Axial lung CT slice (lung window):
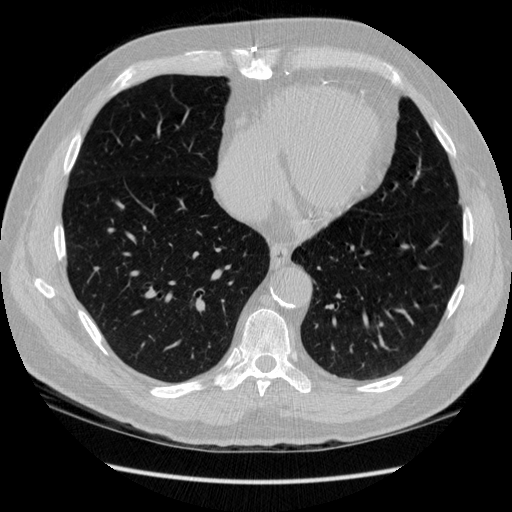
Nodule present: no